Question: I have created a registration form and I looking for something like that example:

I couldn't find any relative info on angular documentation so I'm seeking here for an answer.
Thank you!
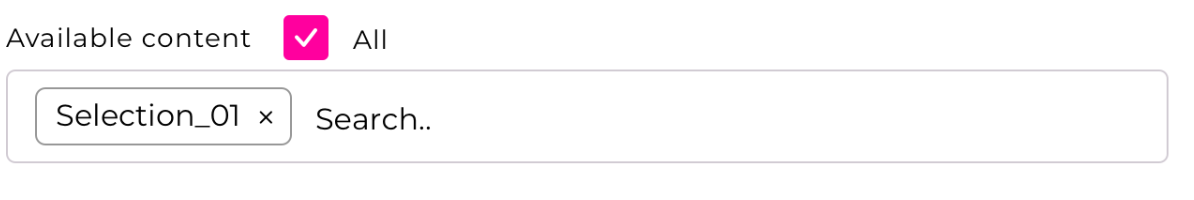
Answer: You can check this , it's called chips in angular material : <URL>
Stackblitz demo : <URL>